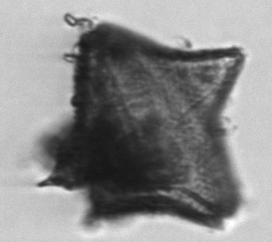
Label: Protoperidinium